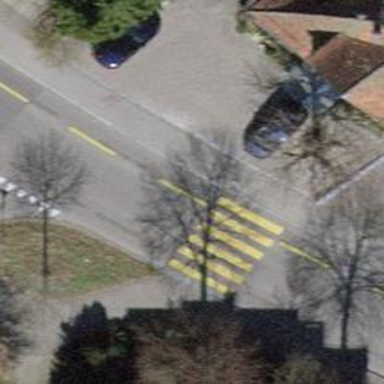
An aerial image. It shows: Uncontrolled zebra crossing.